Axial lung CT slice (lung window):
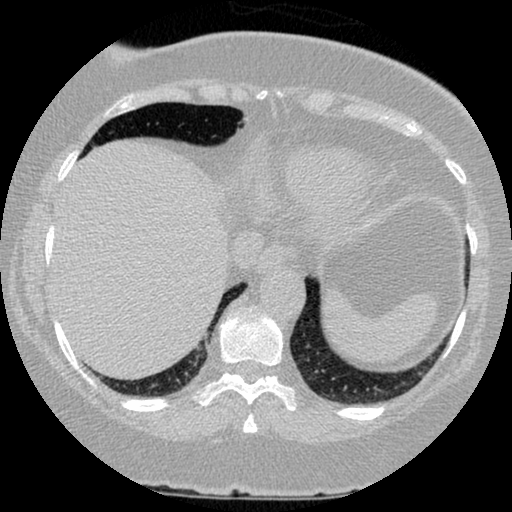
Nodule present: no